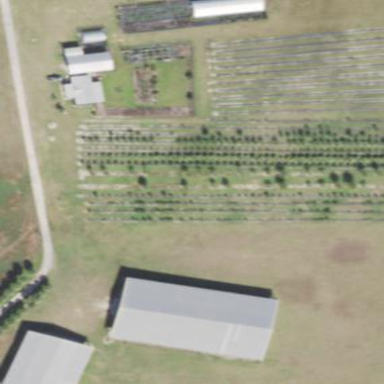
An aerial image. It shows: Plant nursery cultivating trees.